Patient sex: M
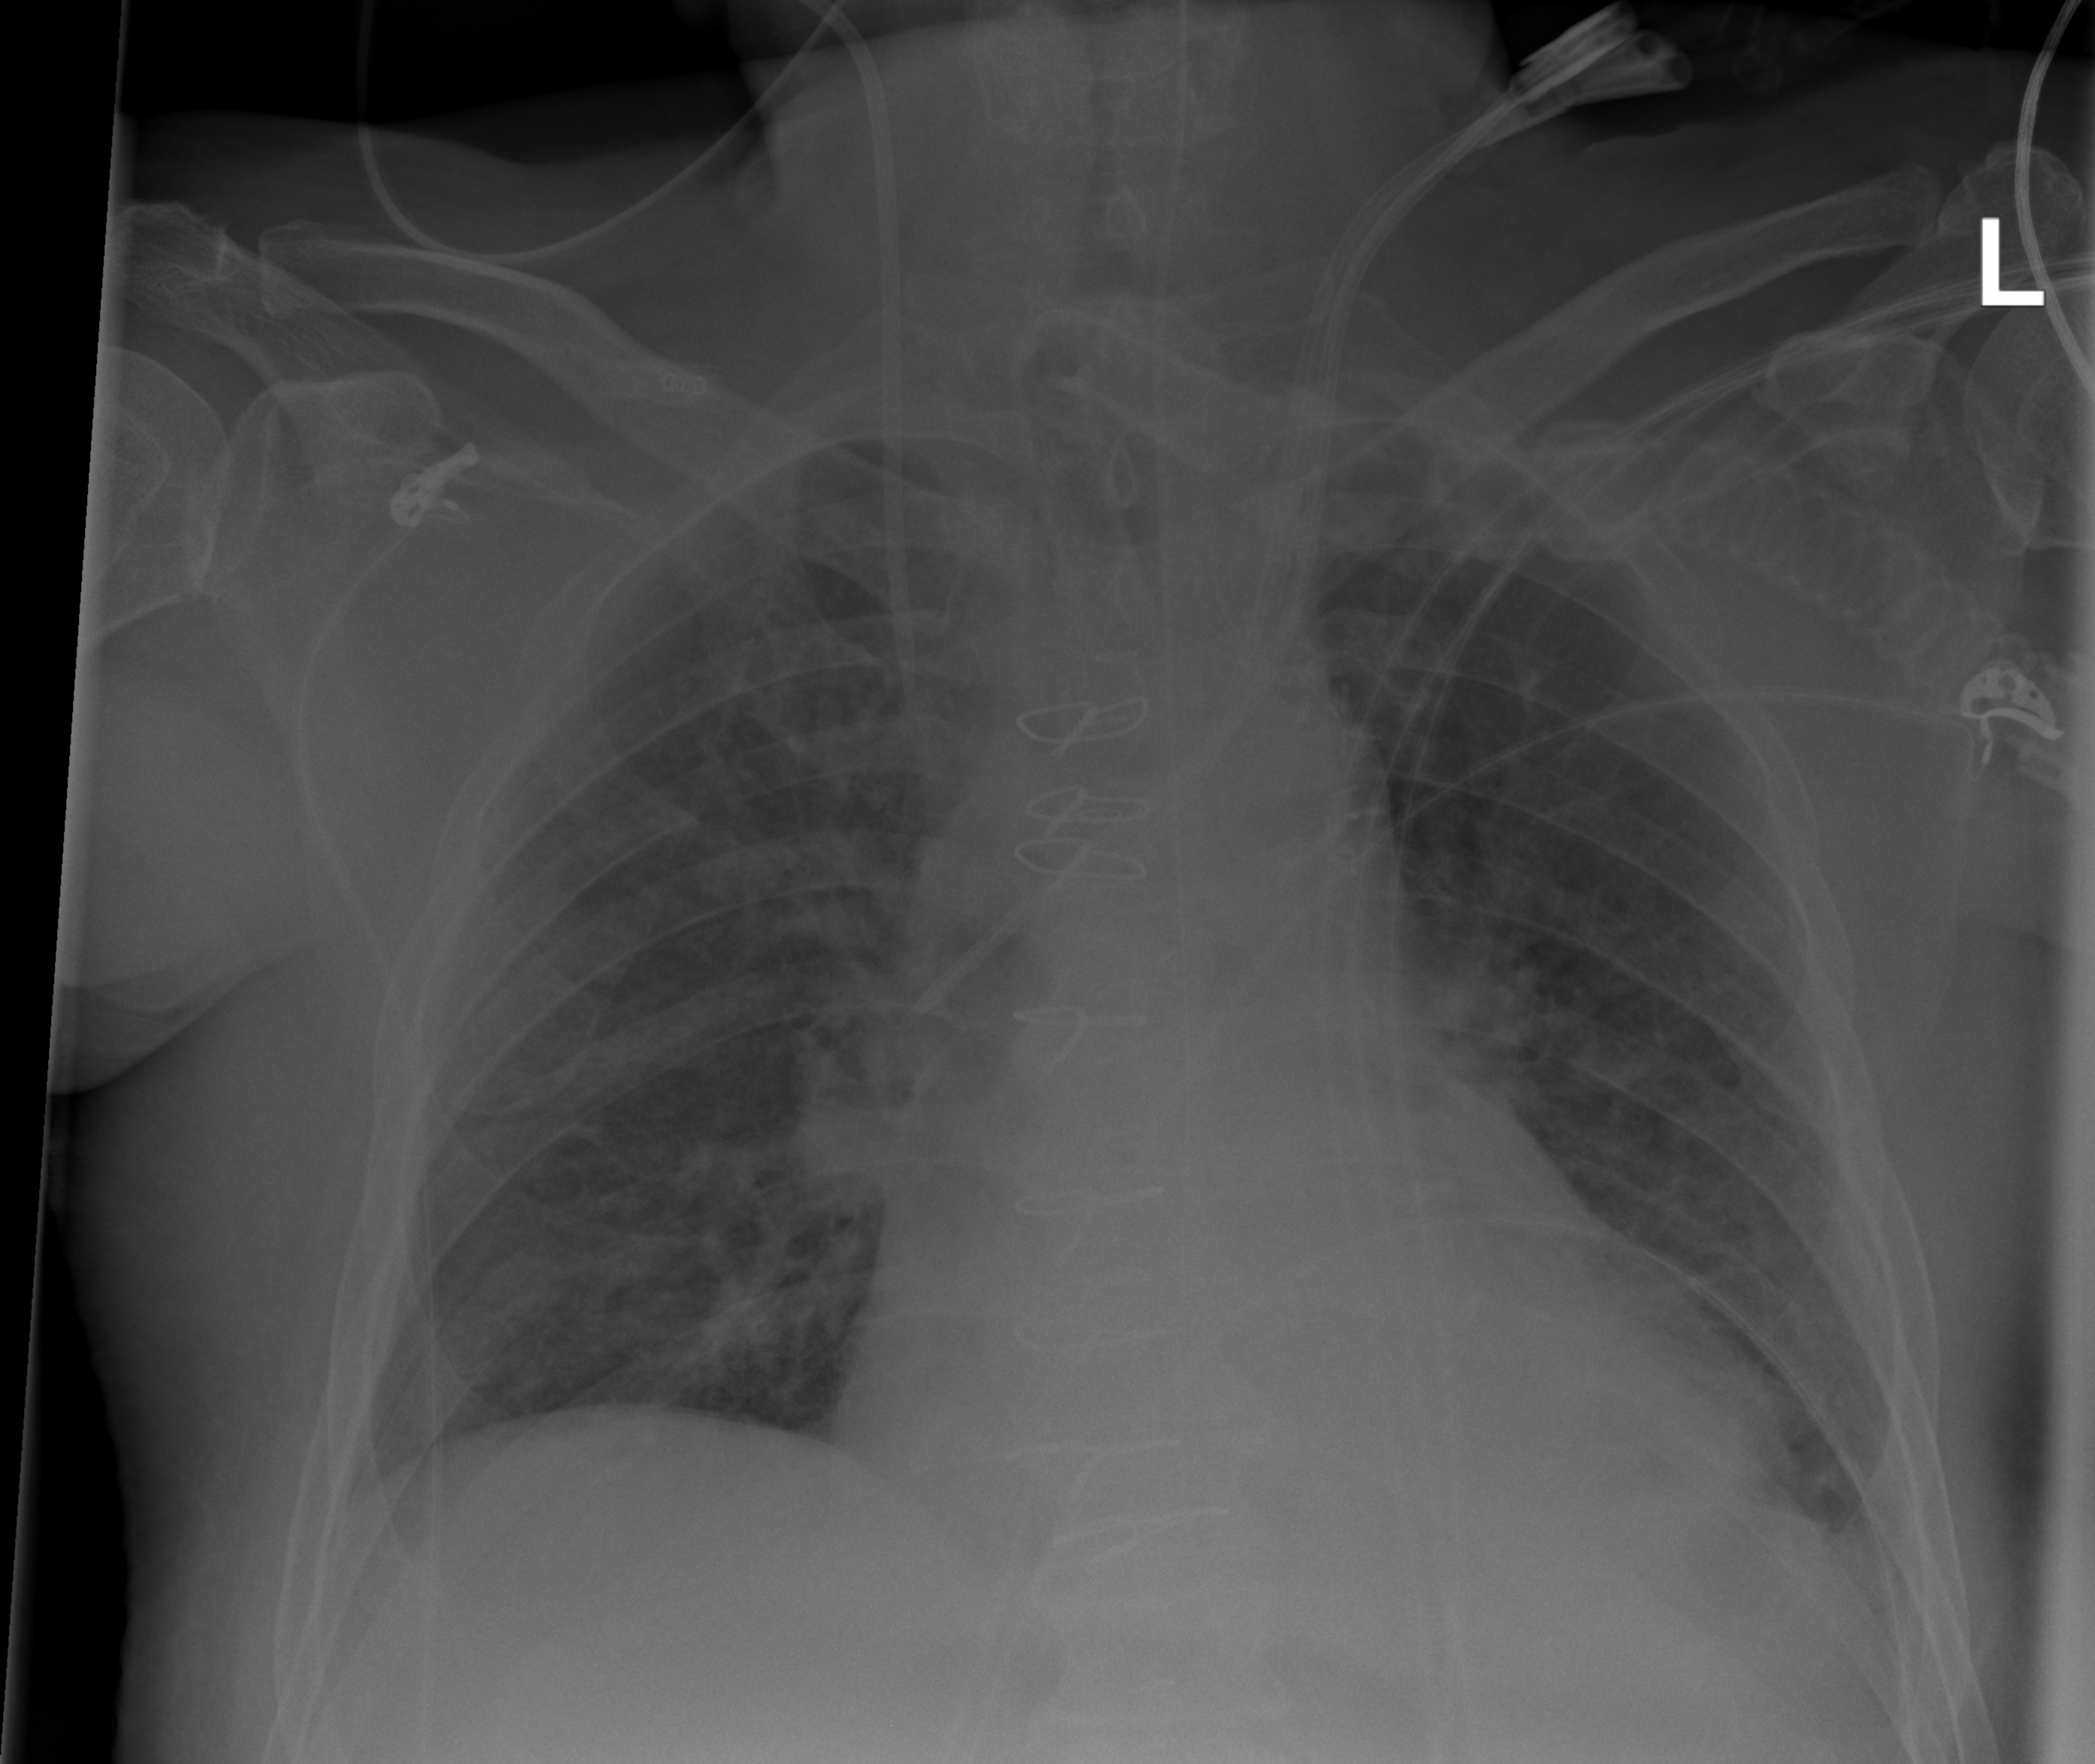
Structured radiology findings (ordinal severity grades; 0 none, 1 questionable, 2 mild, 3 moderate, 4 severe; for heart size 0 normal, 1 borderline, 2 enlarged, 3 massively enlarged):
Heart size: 2
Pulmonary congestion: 1
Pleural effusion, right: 0
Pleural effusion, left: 2
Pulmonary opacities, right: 1
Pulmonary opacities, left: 1
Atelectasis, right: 0
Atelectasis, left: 2